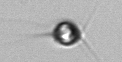
Label: Acanthoica_quattrospina